Question: I am new in gwt . I am devloping searching widget. i want when a user type in text box ,suggested string will be show to user and some character show in bold ,which are enter by the user like in google searching ..!
please help me..
'''
TextBox fnametextbox=new TextBox();
Label l = new Label("search");
VerticalPanel p = new VerticalPanel();
public void onModuleLoad()
{
fnametextbox.addKeyPressHandler(new KeyPress());
RootPanel.get().add(l);
RootPanel.get().add(fnametextbox);
}
public class KeyPress implements KeyPressHandler
{
public void onKeyPress(KeyPressEvent event)
{
String ab =fnametextbox.getText();
if(ab.length()>1)
{
greetingService.infouser(ab,new AsyncCallback<String>()
{
@Override
public void onFailure(Throwable caught)
{
Window.alert("Invalid");
}
@Override
public void onSuccess(String result)
{
System.out.println(result);
if(result==gresult)
{
System.out.println("result");
p.clear();
Label lii = new Label("not found");
p.setVisible(true);
p.setBorderWidth(1);
p.add(lii);
RootPanel.get().add(p);
}
else
{
p.clear();
p.setVisible(false);
p.setVisible(true);
p.setBorderWidth(1);
int l=0;
for (String retval: result.split("/"))
{
if(l==0)
{
Anchor an = new Anchor(retval,
false,
"http://localhost:8080/w1/",
"_blank");
p.add(an);
l++;
}
else
{
Label an=new Label(retval);
p.add(an);
l--;
}
RootPanel.get().add(p);
}
}
'''
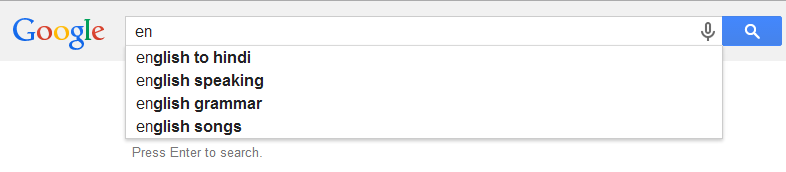
Answer: Have you tried <URL> that provide this functionality in-build?

---
--EDIT--
use different constructor of <URL>.
- <URL>
Sample code
'''
String retval = "en<b>glish to hindi</b>";
Anchor anchor = new Anchor(retval, true, "http://localhost:8080/w1/", "_blank");
'''
Sample code: (dynamically change the value in html)
'''
String match = "en";
String result = "english to hindi/english speaking/english grammer/english songs";
for (String retval : result.split("/")) {
String html = retval.replaceAll(match, "<b>" + match + "</b>");
System.out.println(html);
Anchor an = new Anchor(html, true, "http://localhost:8080/w1/", "_blank");
...
}
'''
Not a good design to fetch the result separated by slash. What about if slash is searched?